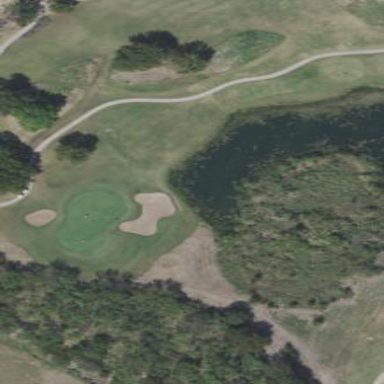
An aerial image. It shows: Golf rough area.